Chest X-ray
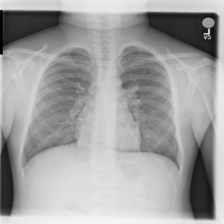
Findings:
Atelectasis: positive
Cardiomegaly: negative
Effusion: negative
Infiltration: negative
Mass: negative
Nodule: negative
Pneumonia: positive
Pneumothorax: negative
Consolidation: negative
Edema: negative
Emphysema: negative
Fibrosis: negative
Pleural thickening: negative
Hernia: negative